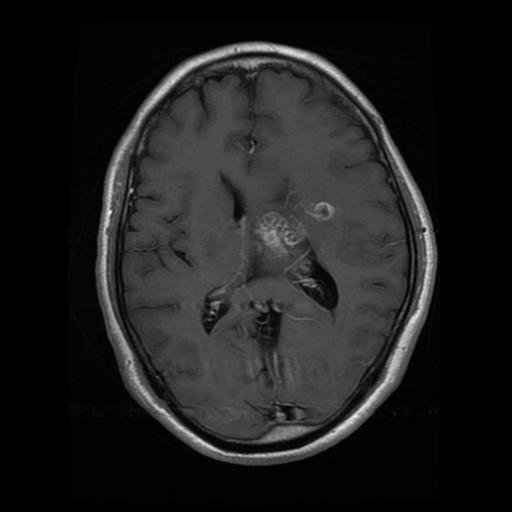
Label: glioma